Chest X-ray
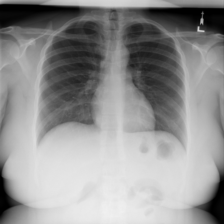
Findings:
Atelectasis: negative
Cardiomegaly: negative
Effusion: negative
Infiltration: negative
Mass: negative
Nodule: negative
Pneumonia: negative
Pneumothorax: negative
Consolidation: negative
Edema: negative
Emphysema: negative
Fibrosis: negative
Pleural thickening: negative
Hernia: negative